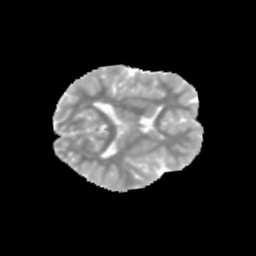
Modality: MD
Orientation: axial
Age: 10
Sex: male
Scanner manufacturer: siemens
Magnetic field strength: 3 T
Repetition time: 3.8 s
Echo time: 0.07 s